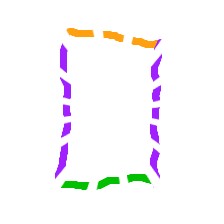
Shape: rectangle